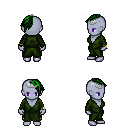
a pixel art fantasy rpg character, female body template, dark elf, purple skin, green robe, gold greaves, green long mohawk hairstyle, silver tiara, bracelets, four views (front, back, left, right), 2x2 character sprite sheet, small pixel art, hard edges, no anti-aliasing